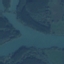
Label: River